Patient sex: M
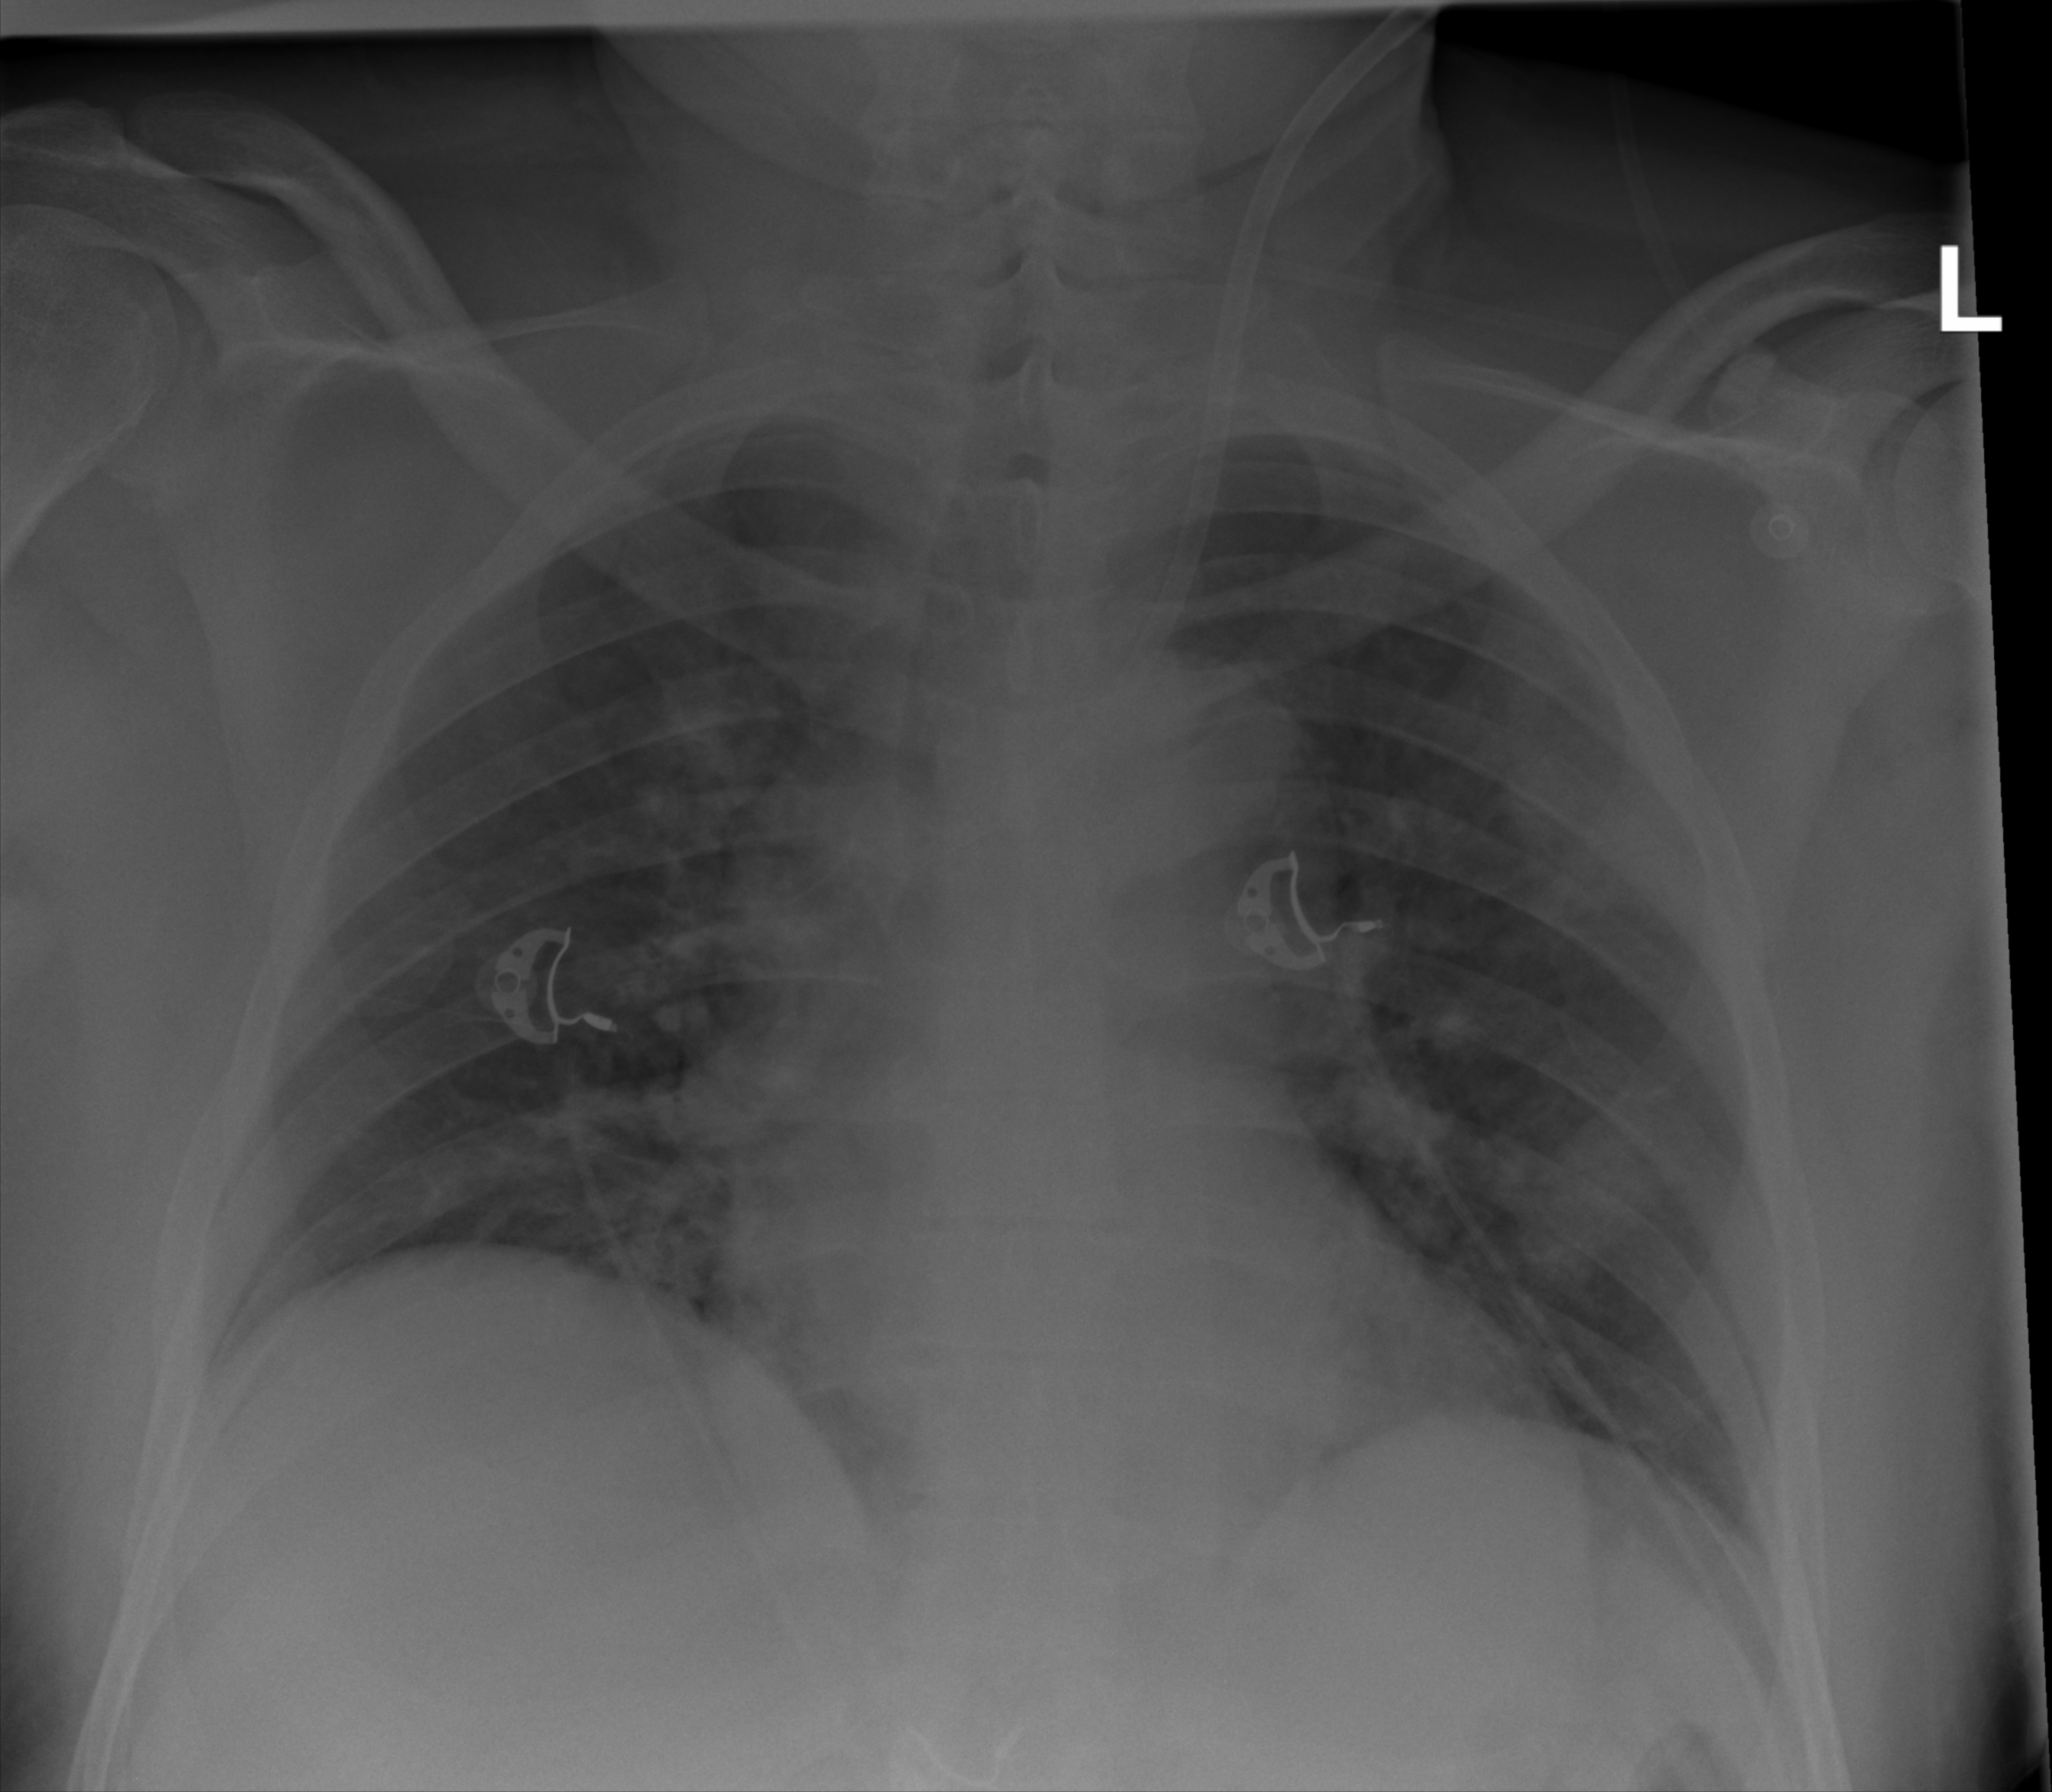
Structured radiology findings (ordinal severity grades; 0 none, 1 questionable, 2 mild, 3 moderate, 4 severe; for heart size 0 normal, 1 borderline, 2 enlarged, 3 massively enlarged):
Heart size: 0
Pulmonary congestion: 2
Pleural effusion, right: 0
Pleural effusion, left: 0
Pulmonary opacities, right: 1
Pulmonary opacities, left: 1
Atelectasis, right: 0
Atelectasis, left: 0